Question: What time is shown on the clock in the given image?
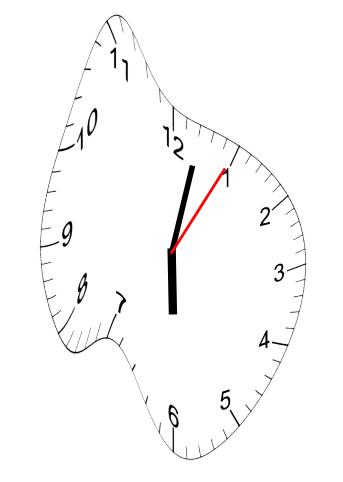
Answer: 06:02:05